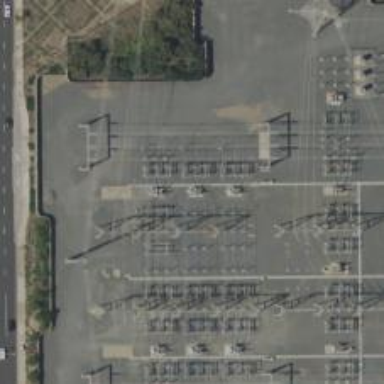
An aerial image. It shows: Switch for power supply.